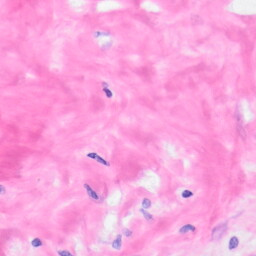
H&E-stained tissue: Kidney